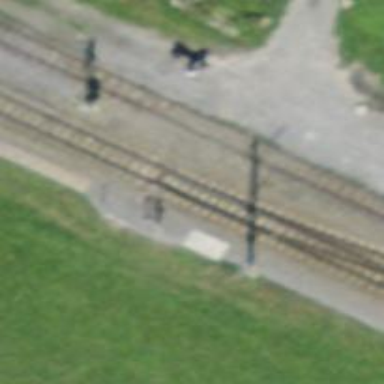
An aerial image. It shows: Narrow gauge railway with electrified contact lines.